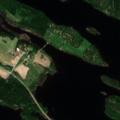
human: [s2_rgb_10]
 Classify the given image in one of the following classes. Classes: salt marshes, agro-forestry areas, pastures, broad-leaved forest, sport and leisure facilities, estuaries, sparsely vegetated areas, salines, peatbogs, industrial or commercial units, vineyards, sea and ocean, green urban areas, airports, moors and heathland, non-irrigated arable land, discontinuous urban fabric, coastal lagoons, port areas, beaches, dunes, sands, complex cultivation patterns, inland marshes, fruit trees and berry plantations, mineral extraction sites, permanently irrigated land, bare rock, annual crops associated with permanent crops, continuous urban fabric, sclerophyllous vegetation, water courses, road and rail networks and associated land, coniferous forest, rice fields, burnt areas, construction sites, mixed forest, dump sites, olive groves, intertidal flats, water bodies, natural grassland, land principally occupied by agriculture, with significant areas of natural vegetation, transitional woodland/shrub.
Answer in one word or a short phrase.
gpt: land principally occupied by agriculture, with significant areas of natural vegetation, coniferous forest, mixed forest, water bodies